Interaction volume radius: 5 \u00c5
Interaction volume height: 20 \u00c5
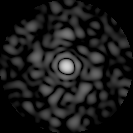
Disorder parameter: 0.8587